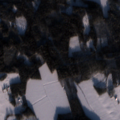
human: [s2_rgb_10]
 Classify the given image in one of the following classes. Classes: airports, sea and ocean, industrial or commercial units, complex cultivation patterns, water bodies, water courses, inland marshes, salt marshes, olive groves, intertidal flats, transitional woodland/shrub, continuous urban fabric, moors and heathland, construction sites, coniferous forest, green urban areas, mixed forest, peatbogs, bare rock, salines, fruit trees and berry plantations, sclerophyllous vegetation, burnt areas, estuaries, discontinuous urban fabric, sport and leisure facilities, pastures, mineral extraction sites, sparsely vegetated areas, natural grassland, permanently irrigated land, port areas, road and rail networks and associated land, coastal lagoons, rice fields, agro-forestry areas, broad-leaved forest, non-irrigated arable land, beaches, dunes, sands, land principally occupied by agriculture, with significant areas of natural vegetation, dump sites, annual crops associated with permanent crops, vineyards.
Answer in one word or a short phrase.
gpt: non-irrigated arable land, land principally occupied by agriculture, with significant areas of natural vegetation, coniferous forest, mixed forest